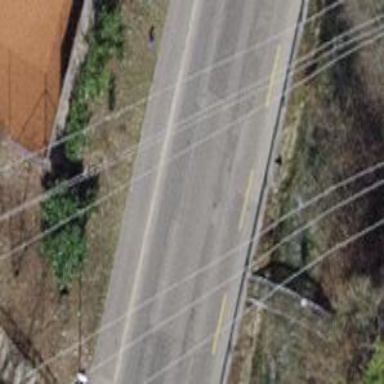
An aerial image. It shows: Tertiary road with asphalt surface including cycle lane.